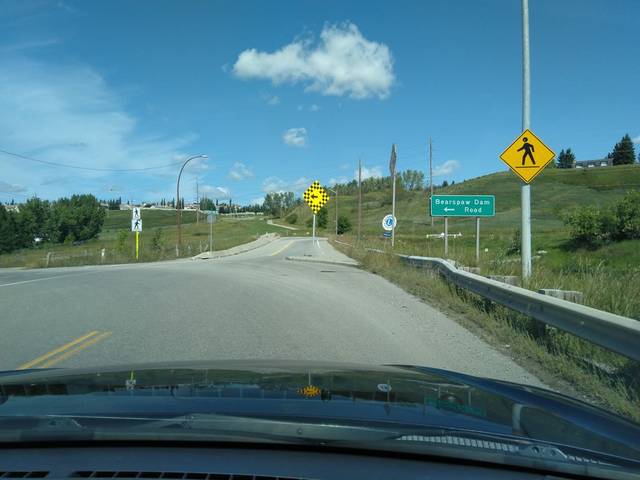
Region: Canada
Coordinates: 51.102, -114.21